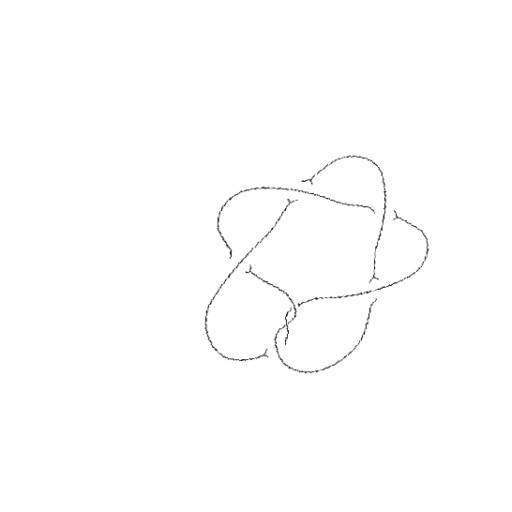
Crossing number: 7